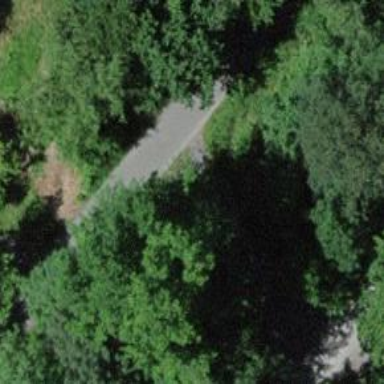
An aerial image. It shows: High-quality asphalt cycleway.